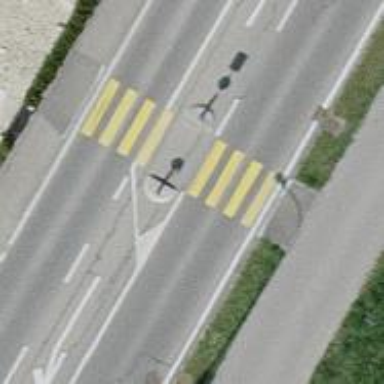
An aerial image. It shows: Uncontrolled zebra crossing on the road.